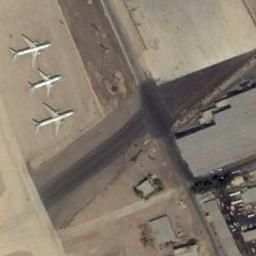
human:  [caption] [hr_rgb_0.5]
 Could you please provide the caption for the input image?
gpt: Three planes docked side by side on earthy yellow ground .

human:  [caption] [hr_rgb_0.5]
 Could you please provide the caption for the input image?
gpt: Three airplanes are stopped next to the building .

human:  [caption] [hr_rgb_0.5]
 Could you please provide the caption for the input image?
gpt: Three airplanes were parked  on the airport beside the building and many houses .

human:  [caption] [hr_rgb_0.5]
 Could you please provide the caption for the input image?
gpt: Three planes parked on the open area and  some buildings in right front of the planes .

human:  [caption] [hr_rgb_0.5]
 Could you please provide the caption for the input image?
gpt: Three planes in the open space around the building .